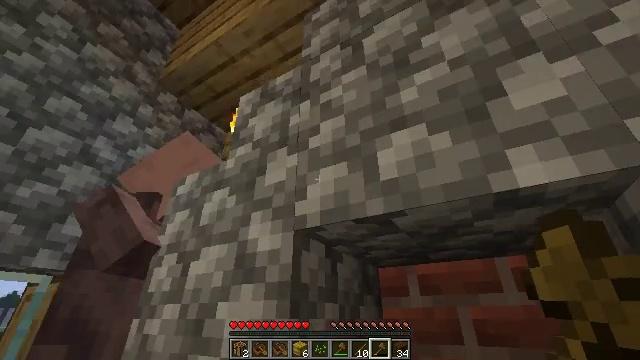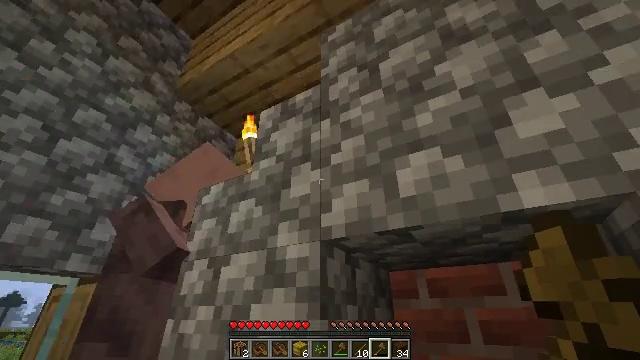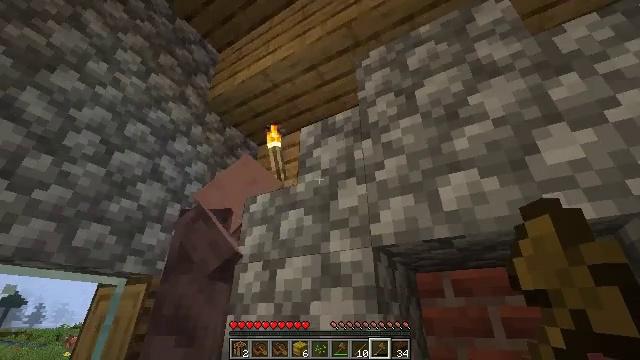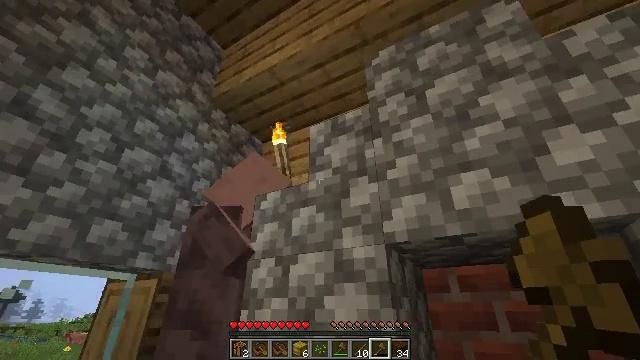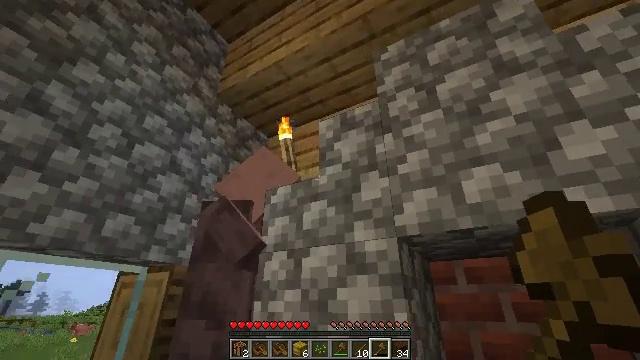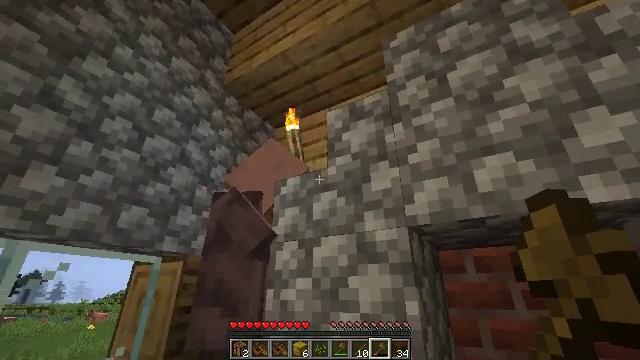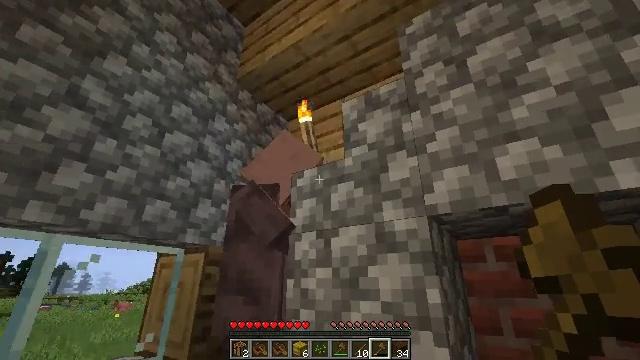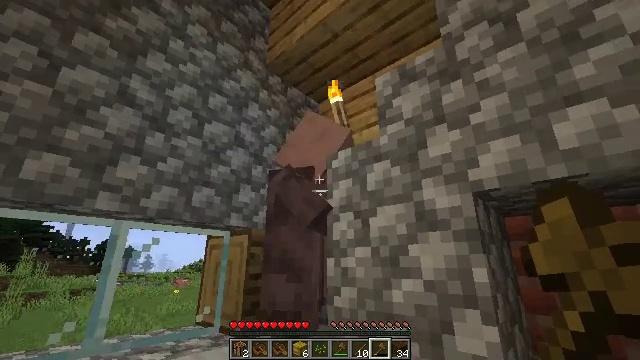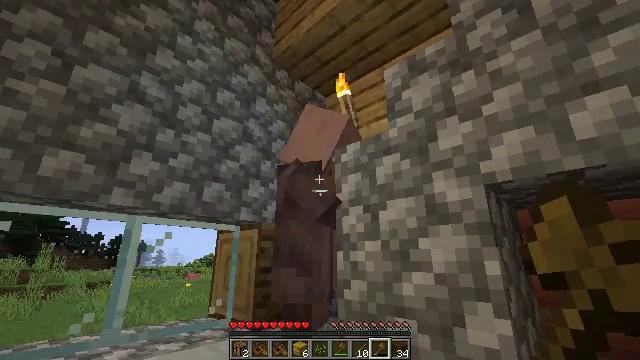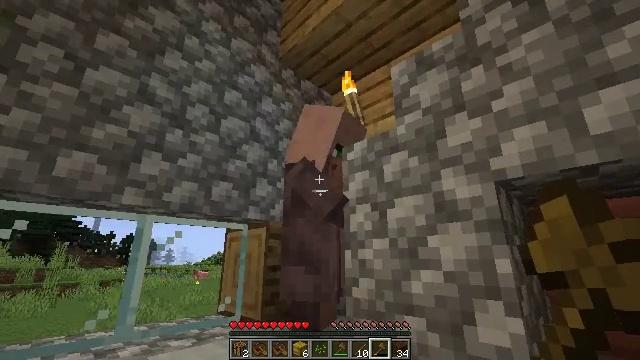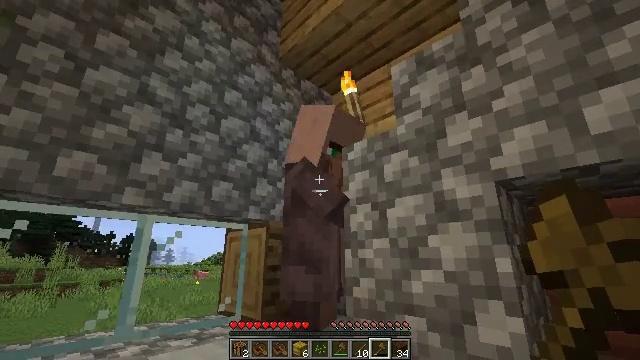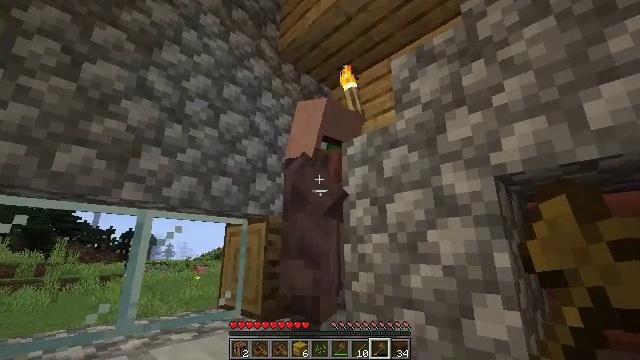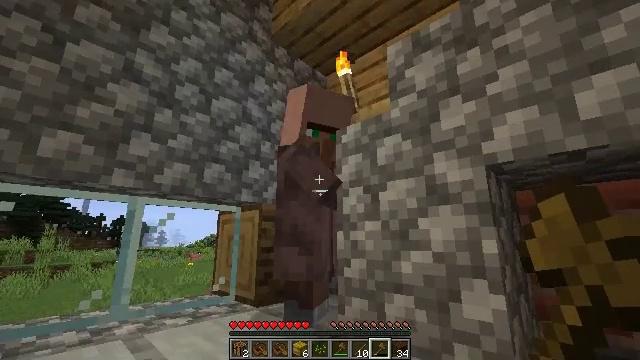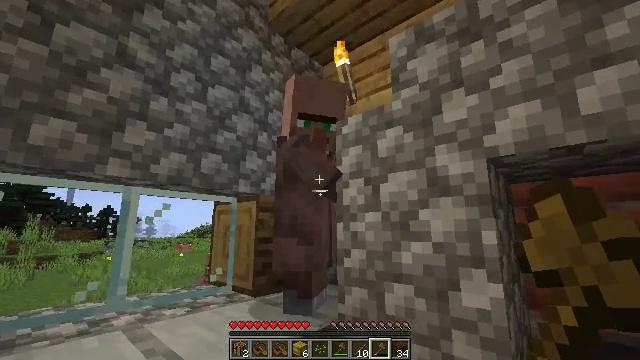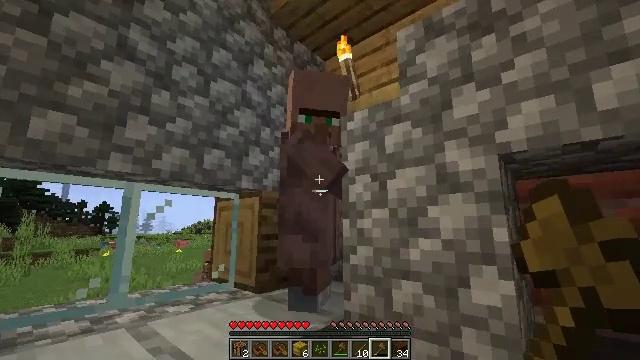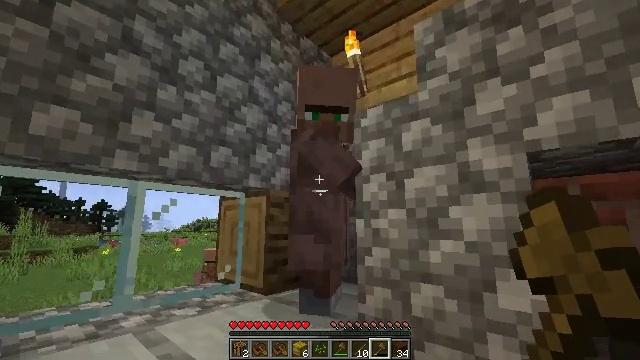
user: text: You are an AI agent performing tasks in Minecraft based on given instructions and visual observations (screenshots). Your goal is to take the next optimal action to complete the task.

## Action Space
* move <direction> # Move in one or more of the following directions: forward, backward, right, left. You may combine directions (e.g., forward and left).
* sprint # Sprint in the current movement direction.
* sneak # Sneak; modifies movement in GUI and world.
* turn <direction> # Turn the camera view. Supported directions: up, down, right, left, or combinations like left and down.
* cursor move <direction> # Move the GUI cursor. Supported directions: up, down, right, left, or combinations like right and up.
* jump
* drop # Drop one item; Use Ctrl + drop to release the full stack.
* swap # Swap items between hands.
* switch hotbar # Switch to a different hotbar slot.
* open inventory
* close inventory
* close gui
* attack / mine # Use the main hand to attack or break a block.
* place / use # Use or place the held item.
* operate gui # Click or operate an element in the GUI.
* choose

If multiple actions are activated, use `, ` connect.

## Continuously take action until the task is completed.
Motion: motion action
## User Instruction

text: Attack the white bed to collect it.
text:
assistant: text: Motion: move back and move left
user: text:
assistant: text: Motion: move left
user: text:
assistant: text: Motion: no_op
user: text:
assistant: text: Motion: turn down
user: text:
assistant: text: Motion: turn left and down
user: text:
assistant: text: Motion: turn left and down
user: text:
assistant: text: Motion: turn left and down
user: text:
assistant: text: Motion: turn left and down
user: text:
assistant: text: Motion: turn left
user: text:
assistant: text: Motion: no_op
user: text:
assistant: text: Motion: turn down
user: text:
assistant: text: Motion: turn right and down
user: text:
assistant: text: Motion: move left, turn right and down
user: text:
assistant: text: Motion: move forward and move left
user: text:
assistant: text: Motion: move forward and move left
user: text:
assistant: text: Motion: move forward and move left
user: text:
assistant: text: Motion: move left
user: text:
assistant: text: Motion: move forward and move left, turn right and down, jump
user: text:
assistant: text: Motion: move forward and move left, turn right and down, jump
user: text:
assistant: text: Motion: move forward and move left, turn right, jump
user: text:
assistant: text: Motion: move forward and move left, turn right and down, jump
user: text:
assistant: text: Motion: move forward and move left, turn right and down
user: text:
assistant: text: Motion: move forward and move left, turn right and down
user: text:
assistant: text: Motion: move forward and move left, turn right
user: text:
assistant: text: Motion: move forward and move left, turn right
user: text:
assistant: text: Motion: move forward and move left, turn right
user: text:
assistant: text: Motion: move forward and move left, turn right
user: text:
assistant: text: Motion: move forward and move left, turn right
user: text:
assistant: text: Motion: move forward and move left, turn right
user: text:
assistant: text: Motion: move forward and move left, turn right